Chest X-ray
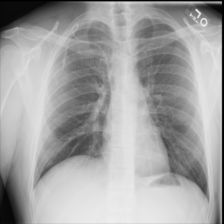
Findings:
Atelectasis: negative
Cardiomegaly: negative
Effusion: negative
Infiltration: negative
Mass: negative
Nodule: negative
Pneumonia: negative
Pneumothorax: negative
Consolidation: negative
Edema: negative
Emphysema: negative
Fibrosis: negative
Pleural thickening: negative
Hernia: negative